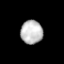
Tissue: lung
Cell type: Smooth muscle cells
Senescence score: 0.5864
Nuclear area (px): 510
Mean DAPI intensity: 188.759